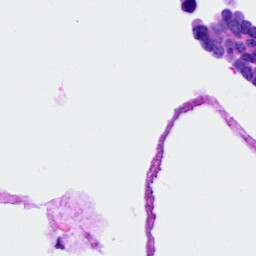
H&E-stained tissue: Ovarian